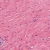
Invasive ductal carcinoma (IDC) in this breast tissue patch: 0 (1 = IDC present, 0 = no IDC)